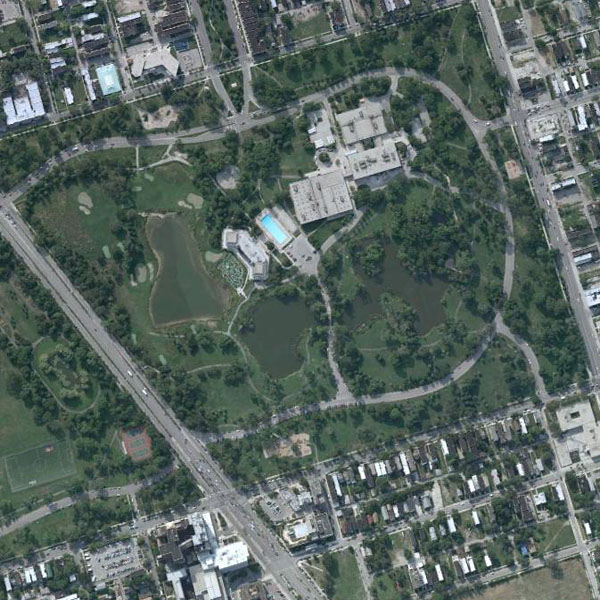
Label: Park